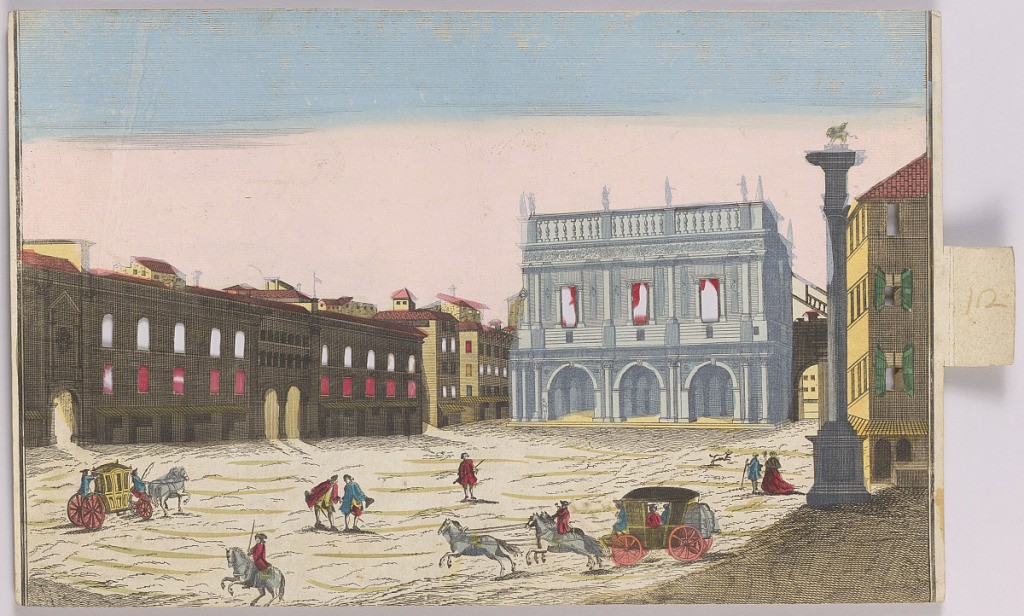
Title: Peep-Show Print
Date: mid-18th century
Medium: Engraving and brush and wash on paper
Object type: Print
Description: Peep-show print